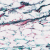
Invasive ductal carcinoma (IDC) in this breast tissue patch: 0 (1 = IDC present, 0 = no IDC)